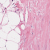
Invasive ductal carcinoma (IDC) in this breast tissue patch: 0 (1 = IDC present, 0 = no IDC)